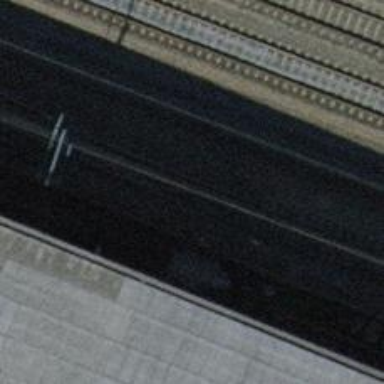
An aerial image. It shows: Railway switch.